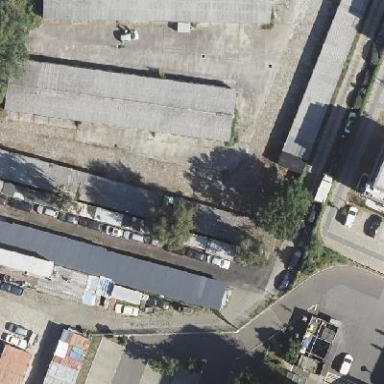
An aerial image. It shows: Group of garages.